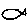
Label: fish